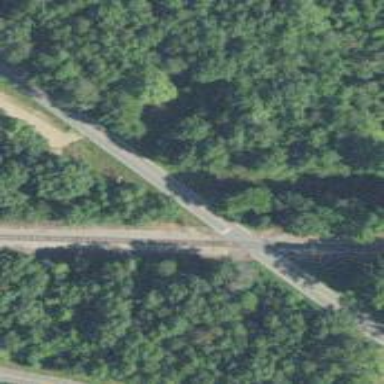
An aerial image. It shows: Railway level crossing.